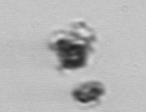
Label: Thalassiosira_TAG_external_detritus